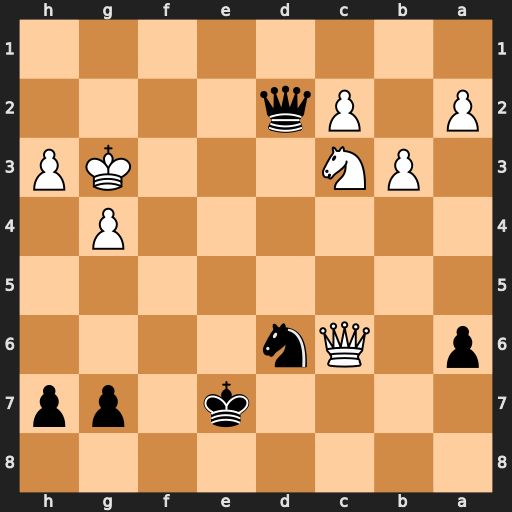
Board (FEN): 8/4k1pp/p1Qn4/8/6P1/1PN3KP/P1Pq4/8
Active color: b
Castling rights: -
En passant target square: -
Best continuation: Qxc3+ Qxc3 Ne4+ Kf4 Nxc3